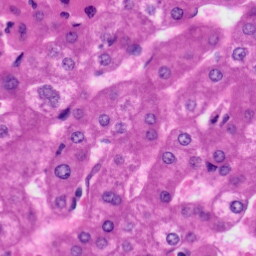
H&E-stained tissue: Liver